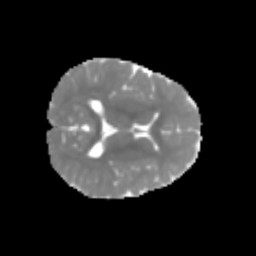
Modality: MD
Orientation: axial
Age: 6
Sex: male
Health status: healthy